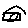
Label: house